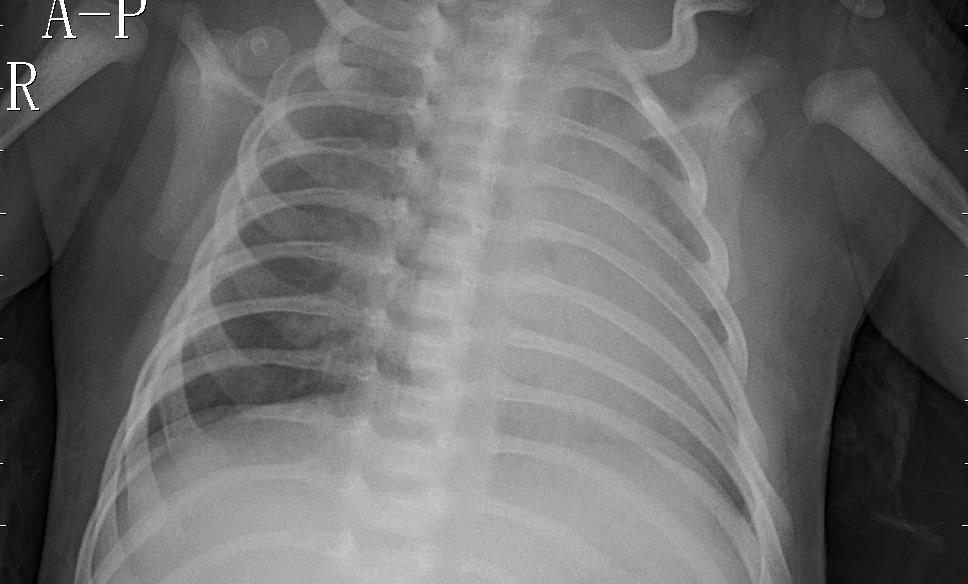
Diagnosis: PNEUMONIA